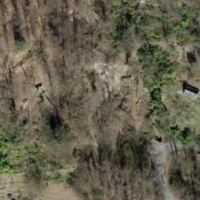
EUNIS habitat code: 41
Species observed at this site:
Corvus corone
Dendrocopos major
Emberiza cirlus
Prunella modularis
Aegithalos caudatus
Buteo buteo
Sylvia atricapilla
Spinus spinus
Poecile palustris
Scolopax rusticola
Phylloscopus collybita
Erithacus rubecula
Dryocopus martius
Pica pica
Phoenicurus ochruros
Garrulus glandarius
Passer italiae
Falco tinnunculus
Picus viridis
Corvus corax
Motacilla cinerea
Cyanistes caeruleus
Accipiter gentilis
Chloris chloris
Troglodytes troglodytes
Corvus cornix
Fringilla coelebs
Regulus ignicapilla
Ptyonoprogne rupestris
Passer montanus
Carduelis carduelis
Turdus merula
Columba palumbus
Fringilla montifringilla
Emberiza cia
Parus major
Turdus pilaris
Regulus regulus
Aquila chrysaetos
Accipiter nisus